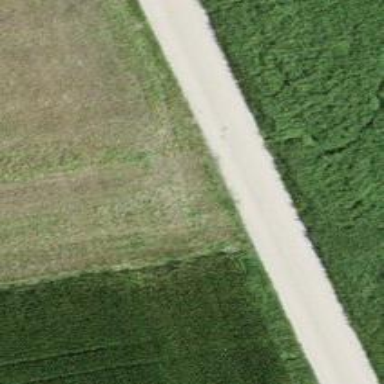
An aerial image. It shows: Track with grade 2 gravel surface.